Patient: sex F, age 26
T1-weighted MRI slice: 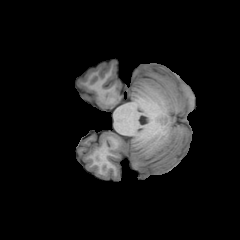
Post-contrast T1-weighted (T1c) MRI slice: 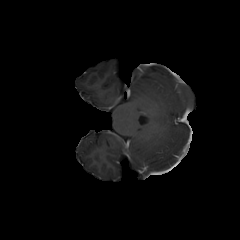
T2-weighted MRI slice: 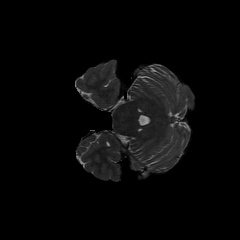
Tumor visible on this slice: no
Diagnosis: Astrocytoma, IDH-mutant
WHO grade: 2